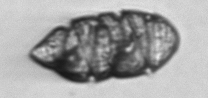
Label: Warnowia